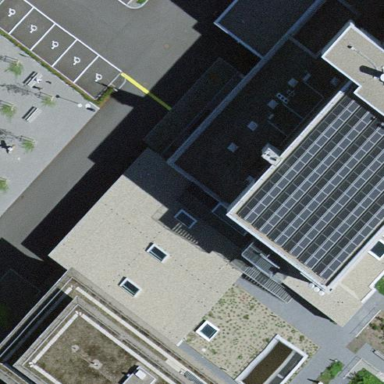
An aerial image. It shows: Building part with flat roof.